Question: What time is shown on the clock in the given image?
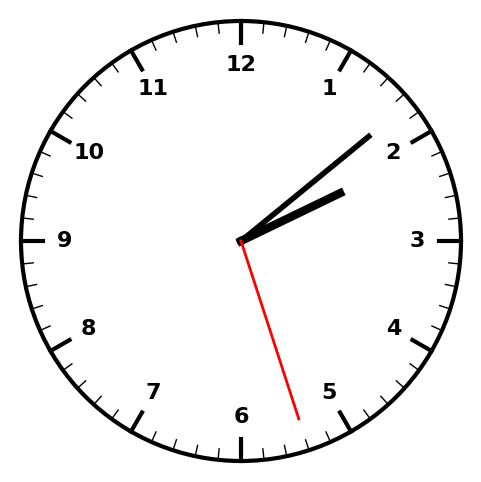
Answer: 02:08:27